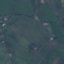
Land use / land cover: Pasture